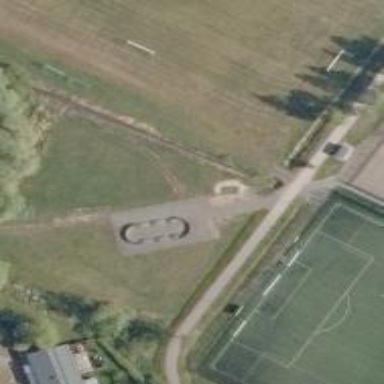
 perfect for leisurely sports activities."